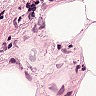
Metastatic tissue present: no